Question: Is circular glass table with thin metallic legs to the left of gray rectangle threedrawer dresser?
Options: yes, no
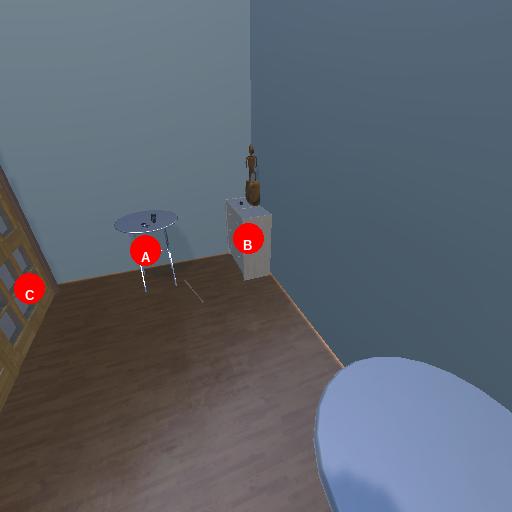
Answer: yes